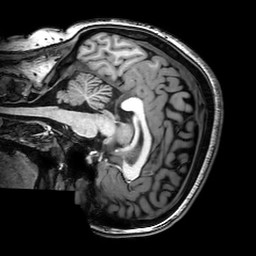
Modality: T1w
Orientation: sagittal
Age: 20
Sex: female
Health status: healthy
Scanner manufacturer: philips
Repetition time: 0.008249 s
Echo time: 0.00379 s